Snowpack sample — Loveland Pass, Silver Plume, Colorado, USA (12/14/25, 10:50 AM MST)
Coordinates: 39.664, -105.882
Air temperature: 36 °F
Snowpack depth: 67 cm
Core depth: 10 cm
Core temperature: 50 °F
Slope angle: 6°, slope face: 326°
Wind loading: low
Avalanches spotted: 0
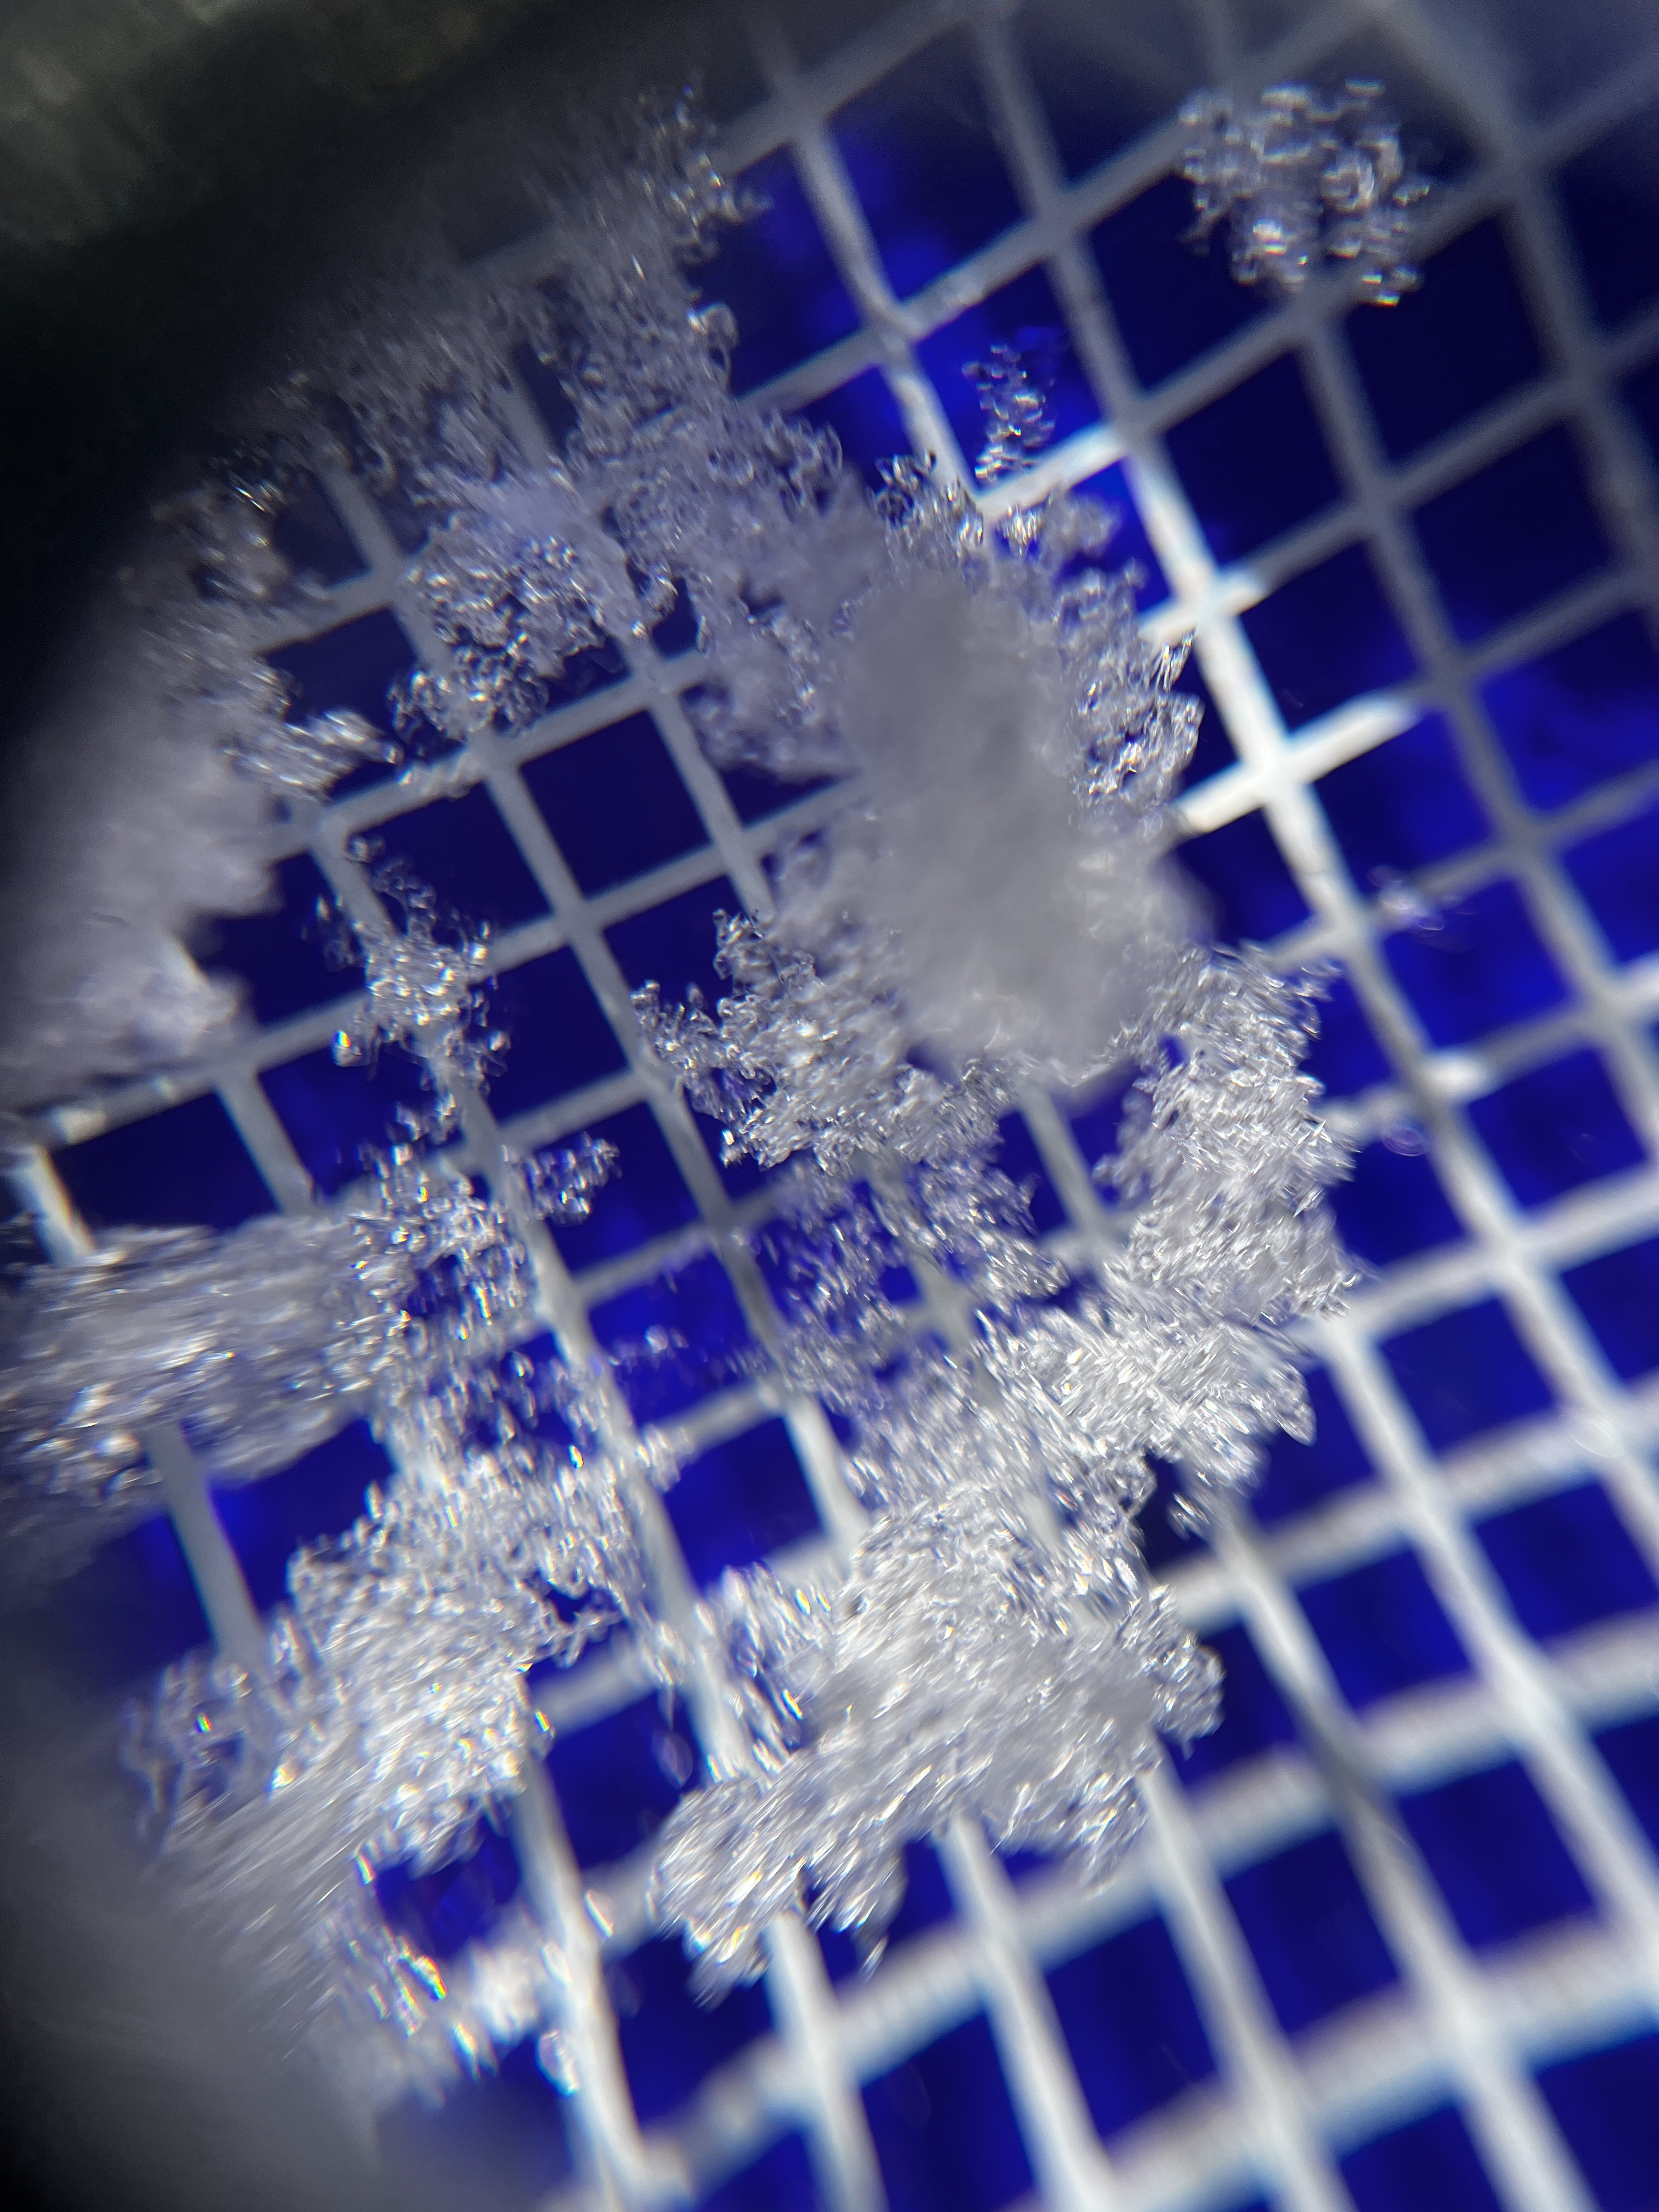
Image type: magnified_profile
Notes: No avalanches spotted, very late start to the season with minimal snowpack